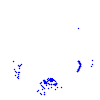
Particle: kaon